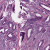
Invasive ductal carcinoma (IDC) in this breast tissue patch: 1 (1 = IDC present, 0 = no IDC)